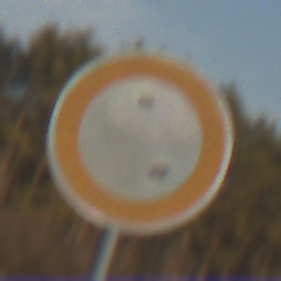
Verkehrszeichen: VerbotFahrzeugeAllerArt
Umgebung: Outdoor, Nature
Tageszeit: SunriseSunset
Wetter: PartlyCloudy
Licht: Natural
Jahreszeit: NotSpecified
Kontrast: HighContrast